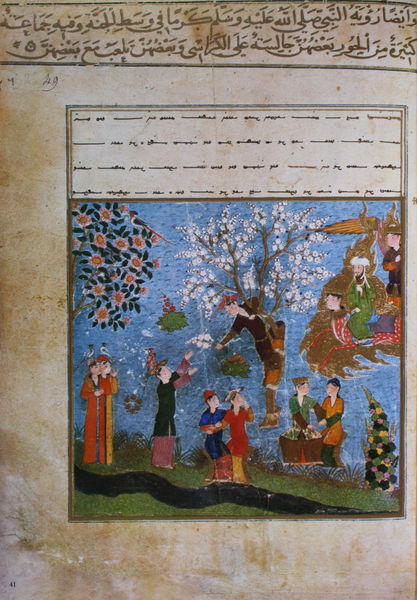
Titel: Miradschname(Buch der Himmelfahrt). Die Huris
Künstler: Herat (Chorasan)
Standort: Paris
Institution: Bibliothèque Nationale.
Schlagwörter: baum, blau, blätter, himmel, mann, meer, umhang, vogel, wasser, weiß, wolken, bäume, fluss, frauen, gelb, grün, landschaft, menschen, ocker, see, blumen, braun, bunt, frau, grau, hut, hüte, kleid, männer, orange, schwarz, blüte, blüten, gras, rasen, rosen, rot, weg, wiese, wolke, beige, fest, malerei, teppich, alt, feier, wand, kleidung, rahmen, bild, bach, feld, vögel, busch, büsche, pfad, gewand, gold, stoff, adel, paar, personen, blatt, rosa, arbeit, boot, fliegen, reiter, engel, garten, hellblau, pflücken, japan, schrift, fischer, ernte, farbe, violett, vergilbt, hof, rand, figuren, thron, wandmalerei, podest, japanisch, frühling, punkte, tusche, buch, orient, rechteck, zweig, seite, illustration, text, herrscher, darstellung, fürst, tinte, gestalten, buchseite, chinesisch, china, pergament, arabisch, wesen, gedicht, fabelwesen, frühjahr, zeilen, indien, turban, miniatur, tempera, arabien, islam, persien, klettern, kirschbaum, drache, harlekin, handschrift, sultan, paare, kalligraphie, luss, wiee, stracuh, buchmalerei, kindlich, islamisch, fabeltier, persisch, miniaturmalerei, vers, codex, koran, wee, frühlung, paa, illustraion, rwe, konkubinen, mandelblüten, mogule, bäuzme, ewe, r, d, re, w, flame, illustraition, ew, damne, rw, fefefe, gejm, wdw, wrw, rew, rr, ewr, rewrew, refpepfw, fepwkfpewkfpw, pfekpfkwpfkewpkfepkfw, pfkewpfkew, fpewkf, ewpkfpewkfwe, kfewpkfpewkfwe, pkf, pewkffüewkfüpfew, sich einen wi, doje, blame